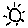
Label: sun